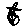
Label: flower